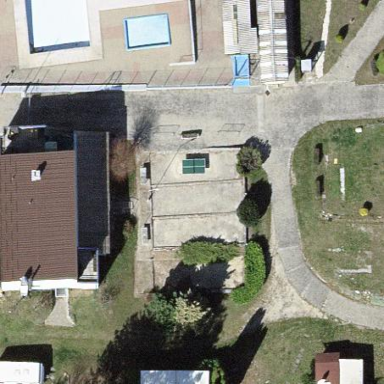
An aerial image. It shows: Pitch designated for boules game.